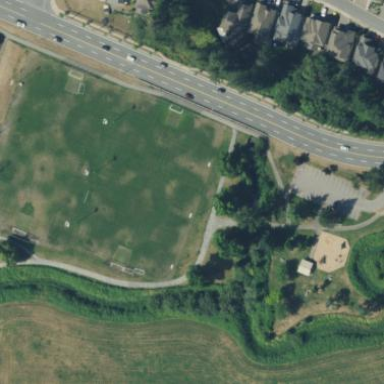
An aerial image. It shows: Soccer pitch designated for leisure and sports activities.